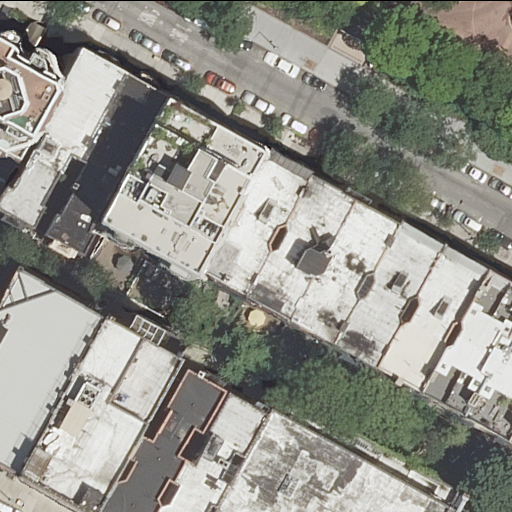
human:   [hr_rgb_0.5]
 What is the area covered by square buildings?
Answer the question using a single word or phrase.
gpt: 0m2

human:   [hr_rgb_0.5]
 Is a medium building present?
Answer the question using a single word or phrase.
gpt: yes

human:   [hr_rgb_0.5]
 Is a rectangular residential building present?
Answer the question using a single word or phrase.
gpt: yes

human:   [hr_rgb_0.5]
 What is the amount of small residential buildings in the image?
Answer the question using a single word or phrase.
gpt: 4

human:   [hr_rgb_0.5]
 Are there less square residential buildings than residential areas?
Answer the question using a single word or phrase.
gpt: yes

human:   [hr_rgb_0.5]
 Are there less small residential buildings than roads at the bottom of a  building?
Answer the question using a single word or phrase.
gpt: no

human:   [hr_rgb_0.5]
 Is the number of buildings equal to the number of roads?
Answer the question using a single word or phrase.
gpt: no

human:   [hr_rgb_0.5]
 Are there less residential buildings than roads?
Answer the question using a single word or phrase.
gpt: no

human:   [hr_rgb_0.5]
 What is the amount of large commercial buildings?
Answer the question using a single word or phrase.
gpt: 0

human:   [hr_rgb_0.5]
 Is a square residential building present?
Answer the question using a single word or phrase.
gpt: no

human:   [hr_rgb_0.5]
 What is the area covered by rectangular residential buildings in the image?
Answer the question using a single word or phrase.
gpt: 2553m2

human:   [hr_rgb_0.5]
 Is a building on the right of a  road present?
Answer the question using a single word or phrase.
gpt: yes

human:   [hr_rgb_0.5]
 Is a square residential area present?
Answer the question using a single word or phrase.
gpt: no

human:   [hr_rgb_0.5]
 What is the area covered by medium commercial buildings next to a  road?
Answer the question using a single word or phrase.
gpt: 0m2

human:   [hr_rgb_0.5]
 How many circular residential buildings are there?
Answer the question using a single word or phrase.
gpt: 0

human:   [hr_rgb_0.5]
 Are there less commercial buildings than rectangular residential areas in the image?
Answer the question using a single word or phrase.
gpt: yes

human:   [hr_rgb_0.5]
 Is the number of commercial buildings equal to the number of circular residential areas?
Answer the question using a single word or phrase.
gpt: yes

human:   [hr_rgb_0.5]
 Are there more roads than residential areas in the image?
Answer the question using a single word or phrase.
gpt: yes

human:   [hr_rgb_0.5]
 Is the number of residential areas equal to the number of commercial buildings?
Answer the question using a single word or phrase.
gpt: no

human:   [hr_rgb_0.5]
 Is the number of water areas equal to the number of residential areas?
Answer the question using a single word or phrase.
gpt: no

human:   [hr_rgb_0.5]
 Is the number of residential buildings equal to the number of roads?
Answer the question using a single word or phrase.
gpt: no

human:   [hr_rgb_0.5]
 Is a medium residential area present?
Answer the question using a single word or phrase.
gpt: no

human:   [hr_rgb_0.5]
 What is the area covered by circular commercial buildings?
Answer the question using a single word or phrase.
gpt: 0m2

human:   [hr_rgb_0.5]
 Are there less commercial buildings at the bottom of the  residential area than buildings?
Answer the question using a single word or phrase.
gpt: yes

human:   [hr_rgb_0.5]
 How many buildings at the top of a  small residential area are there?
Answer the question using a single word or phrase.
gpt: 0

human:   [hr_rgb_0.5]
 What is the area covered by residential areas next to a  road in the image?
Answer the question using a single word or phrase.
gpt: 5606m2

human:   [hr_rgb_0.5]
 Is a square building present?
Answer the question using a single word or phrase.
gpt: no

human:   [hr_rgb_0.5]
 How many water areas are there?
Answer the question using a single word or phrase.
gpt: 0

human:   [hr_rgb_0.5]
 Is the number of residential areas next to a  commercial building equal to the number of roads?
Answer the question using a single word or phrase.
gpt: no

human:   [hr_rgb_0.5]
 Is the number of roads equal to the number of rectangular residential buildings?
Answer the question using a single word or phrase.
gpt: no

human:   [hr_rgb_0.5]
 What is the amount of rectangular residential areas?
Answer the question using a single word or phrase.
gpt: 1

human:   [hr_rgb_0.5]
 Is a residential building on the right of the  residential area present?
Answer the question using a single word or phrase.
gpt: no

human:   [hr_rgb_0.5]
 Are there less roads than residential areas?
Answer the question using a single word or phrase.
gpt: no

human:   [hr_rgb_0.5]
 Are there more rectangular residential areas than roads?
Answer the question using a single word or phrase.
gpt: no

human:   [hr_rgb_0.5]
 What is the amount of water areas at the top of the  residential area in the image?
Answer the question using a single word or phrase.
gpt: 0

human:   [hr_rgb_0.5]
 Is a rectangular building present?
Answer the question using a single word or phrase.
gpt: yes